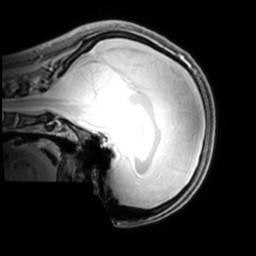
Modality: PDw
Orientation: sagittal
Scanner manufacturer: philips
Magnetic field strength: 7 T
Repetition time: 0.008 s
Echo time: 0.001974 s